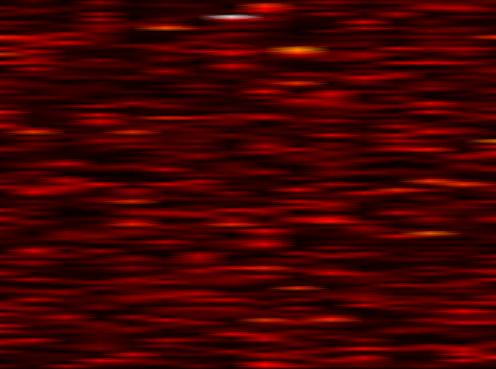
Label: FBMC